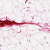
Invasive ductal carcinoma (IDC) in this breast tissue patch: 0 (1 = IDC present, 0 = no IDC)